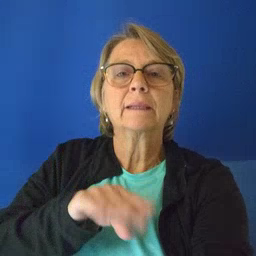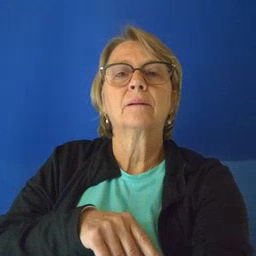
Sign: bee